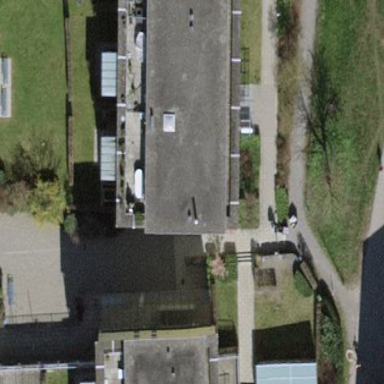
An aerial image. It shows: Apartment building with flat roof.